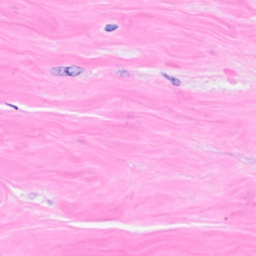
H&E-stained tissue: Breast